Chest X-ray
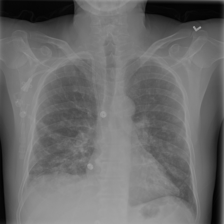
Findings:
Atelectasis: negative
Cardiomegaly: negative
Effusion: negative
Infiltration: negative
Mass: negative
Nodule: positive
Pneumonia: negative
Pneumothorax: negative
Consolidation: negative
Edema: negative
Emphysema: negative
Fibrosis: negative
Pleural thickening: negative
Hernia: negative